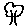
Label: tree